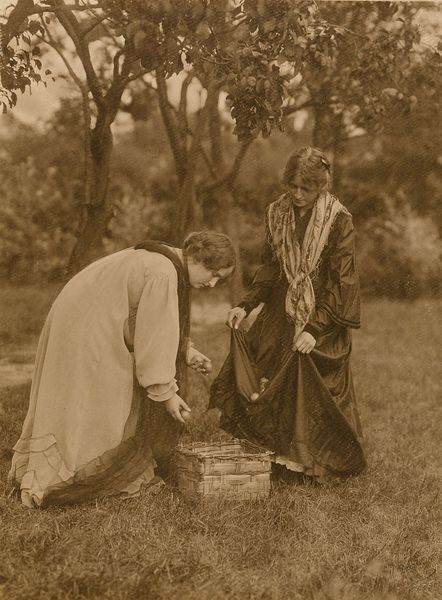
Titel: Zwei Frauen im Obstgarten
Künstler: Minya Diez-Dührkoop
Standort: Hamburg
Institution: Museum für Kunst und Gewerbe Hamburg
Schlagwörter: frau, silber, ernte, foto, fotografie, photographie, doppelbildnis, doppelportrait, photo, karton, lichtbild, silbergelatine, obstanbau, brom, bildwerke, angewandte und bildende kunst, hessische systematik, silbergelatinepapier, bromsilbergelatinepapier, entwicklungspapier, gelatinepapier, schwarzweißpositivverfahren, silbersalzverfahren, schwarzweißfotografie, porträtfotografie, porträtphotographie, doppelporträt, obstzucht, obstbau, obstkultur